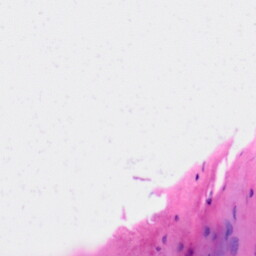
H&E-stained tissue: Skin